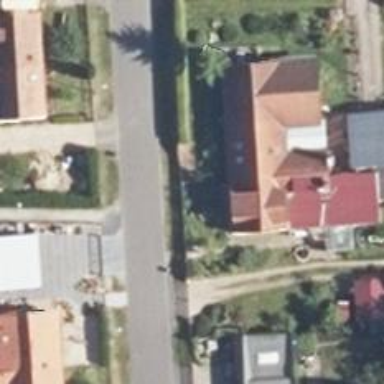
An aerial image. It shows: Residential road with asphalt surface.